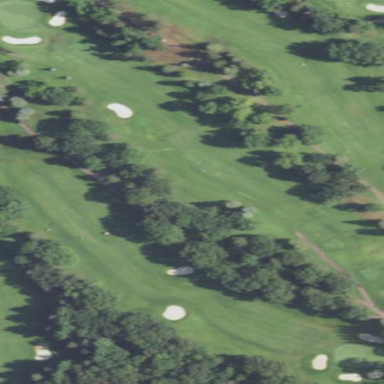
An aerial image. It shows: Rough grassy area used for golf.